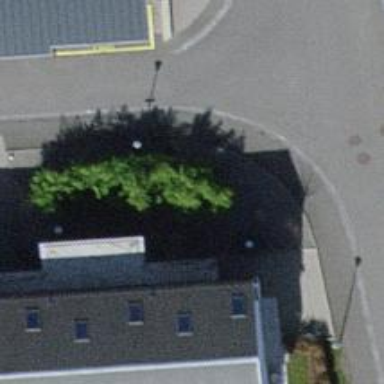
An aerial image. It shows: Urban tree with needle-leaved evergreen foliage.